Lunar surface albedo tile
Center latitude: -39.25
Center longitude: -29.36
Resolution (meters per pixel, mean): 121.63
Tile area (km^2): 14509.47
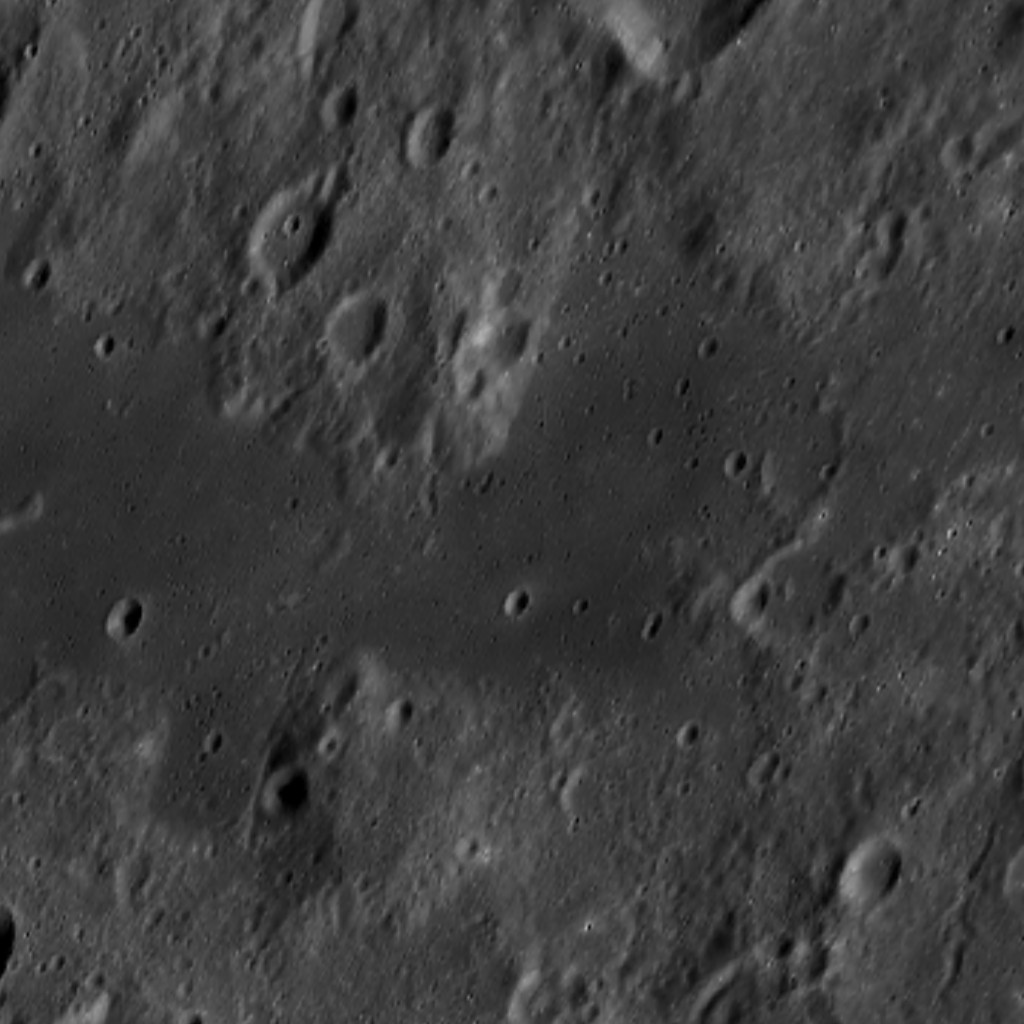